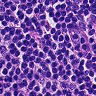
Metastatic tissue present: no